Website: home-depot
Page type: delivery-shipping
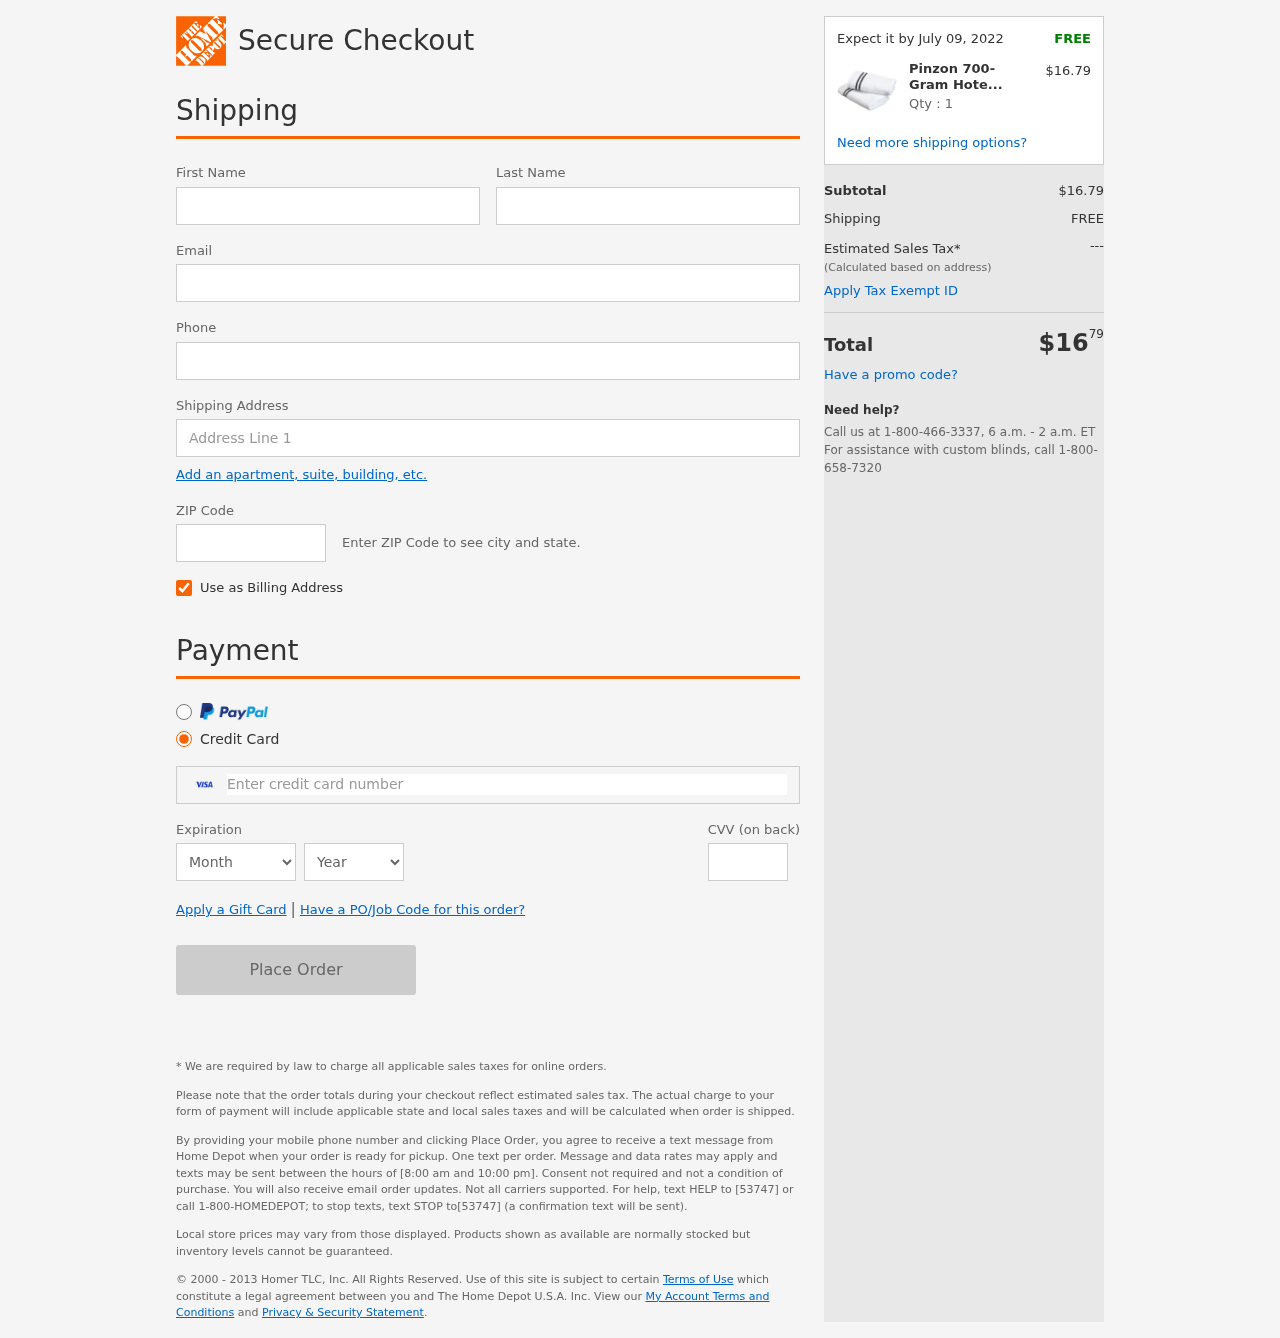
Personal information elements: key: PII_CARD_CVV
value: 780
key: PII_CARD_EXPIRY_MONTH
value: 02
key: PII_CARD_EXPIRY_YEAR
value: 26
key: PII_CARD_NUMBER
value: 4093 3634 5683 4326
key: PII_EMAIL
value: aprilrodriguez@gmail.com
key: PII_FIRSTNAME
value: April
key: PII_LASTNAME
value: Rodriguez
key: PII_PHONE
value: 9006456293
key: PII_POSTCODE
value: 90335
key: PII_STREET
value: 1492 Moses Mountains
Product elements: key: PRODUCT1_NAME
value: Pinzon 700-Gram Hotel Stitch Washcloth 2-Pack, Black
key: PRODUCT1_PRICE
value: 16.79
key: PRODUCT1_QUANTITY
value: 1
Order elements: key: ORDER_DELIVERY_DATE
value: Expect it by July 09, 2022
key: ORDER_SUBTOTAL
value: $16.79
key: ORDER_SHIPPING_COST
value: FREE
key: ORDER_TOTAL
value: $1679